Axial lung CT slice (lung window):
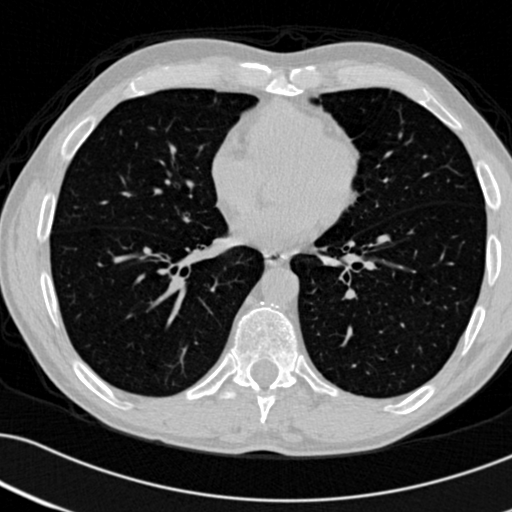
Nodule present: no